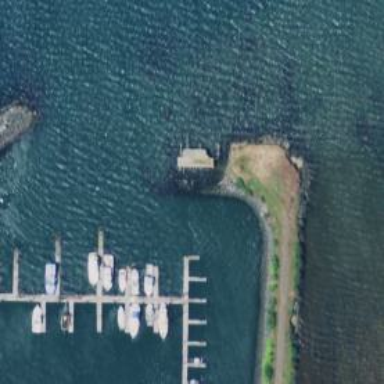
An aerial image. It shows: Ruined pier made by man.